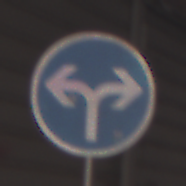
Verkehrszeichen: VorgeschriebeneFahrtrichtungRechtsOderLinks
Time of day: MorningAfternoon
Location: Outdoor (Urban)
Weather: Clear
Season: NotSpecified
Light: Natural